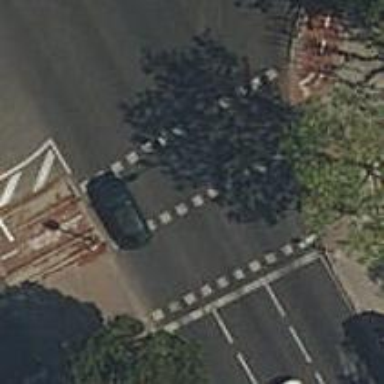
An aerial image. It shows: Road with traffic signals and zebra crossing with traffic signals.